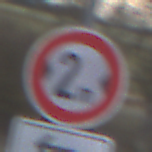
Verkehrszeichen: TatsaechlicheBreite2
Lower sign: RichtungsangabeDurchPfeile2
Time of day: MorningAfternoon
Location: Outdoor (Suburban)
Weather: Overcast
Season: NotSpecified
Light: Natural